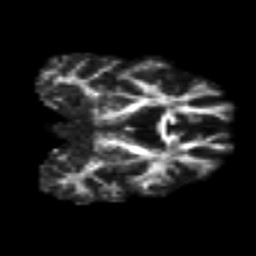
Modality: FA
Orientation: coronal
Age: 41
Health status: ill
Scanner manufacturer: philips
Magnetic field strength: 3 T
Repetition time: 9 s
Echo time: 0.127 s